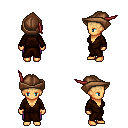
a pixel art fantasy rpg character, female body template, human, tanned skin, brown robe, magenta pants, plain hairstyle, leather cap, four views (front, back, left, right), 2x2 character sprite sheet, small pixel art, hard edges, no anti-aliasing